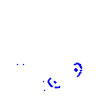
Particle: pion